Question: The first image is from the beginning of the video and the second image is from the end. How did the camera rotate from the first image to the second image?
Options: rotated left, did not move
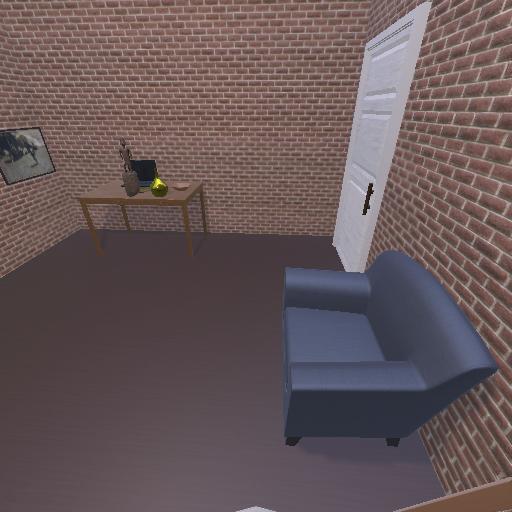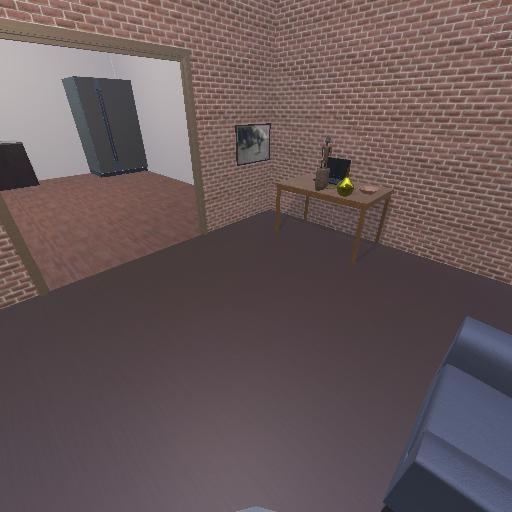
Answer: rotated left